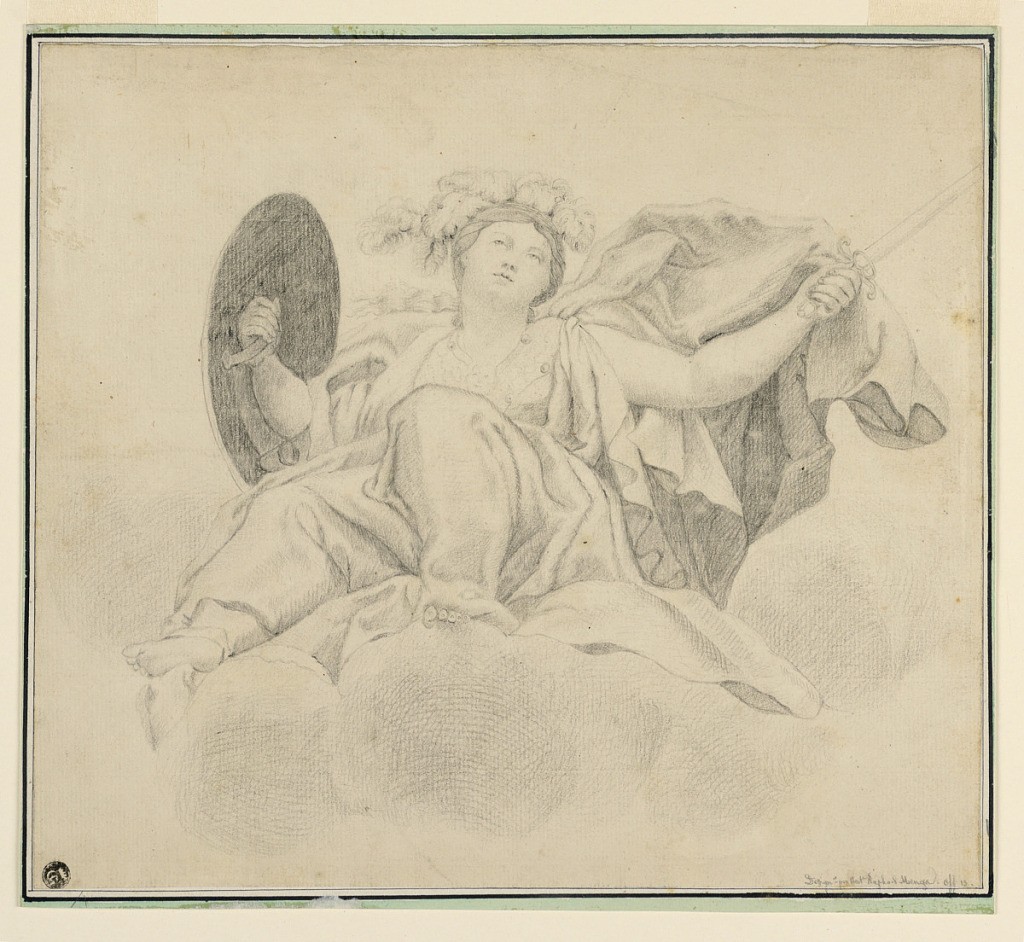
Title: Juno Seated on a Cloud
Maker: Anton Raphael Mengs, Germany, active in Italy 1728 - 1779
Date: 1750-1770
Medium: Graphite on white paper
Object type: Drawing
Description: Seated on a cloud bank the figure of Juno is seen frontally, in her right hanad she holds a shield, and with her left hand brandishes a sword.